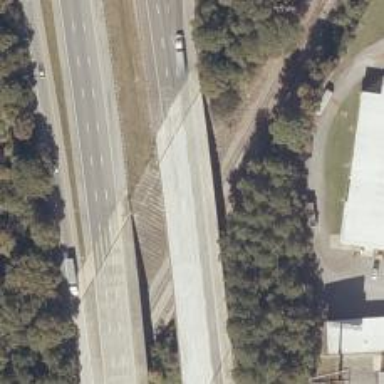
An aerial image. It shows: Bridge over motorway.